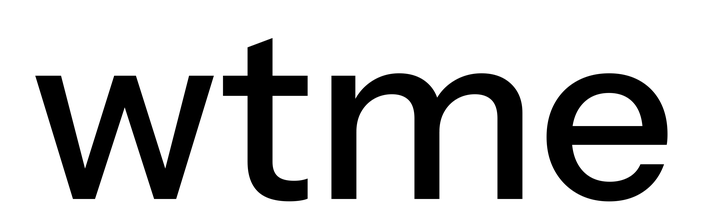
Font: InstrumentSans_Medium